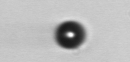
Label: bead